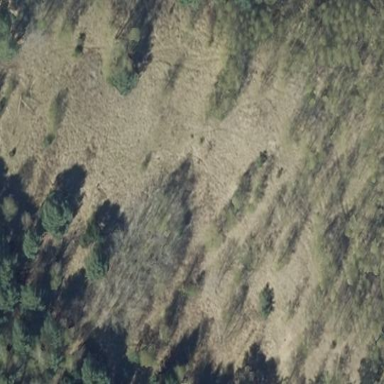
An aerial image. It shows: Landscape with heath vegetation.